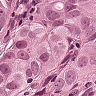
Metastatic tissue present: yes